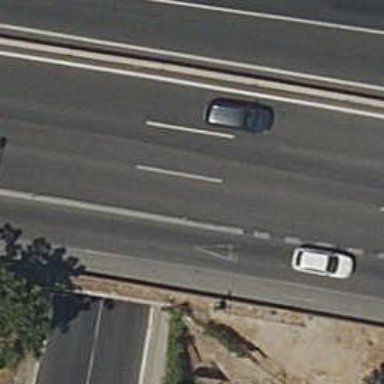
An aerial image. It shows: Road with "give way" sign.